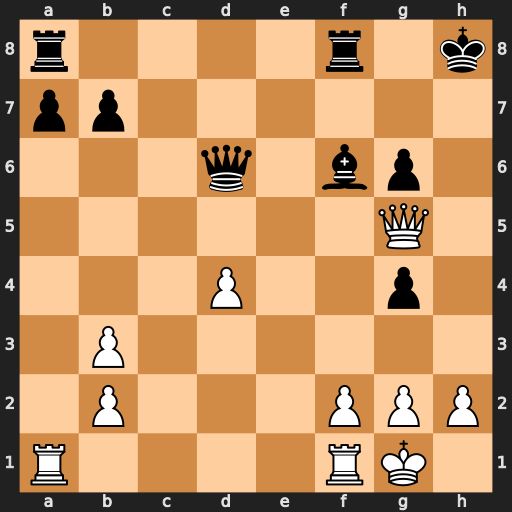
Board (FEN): r4r1k/pp6/3q1bp1/6Q1/3P2p1/1P6/1P3PPP/R4RK1
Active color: w
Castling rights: -
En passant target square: -
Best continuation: Qh6+ Kg8 Qxg6+